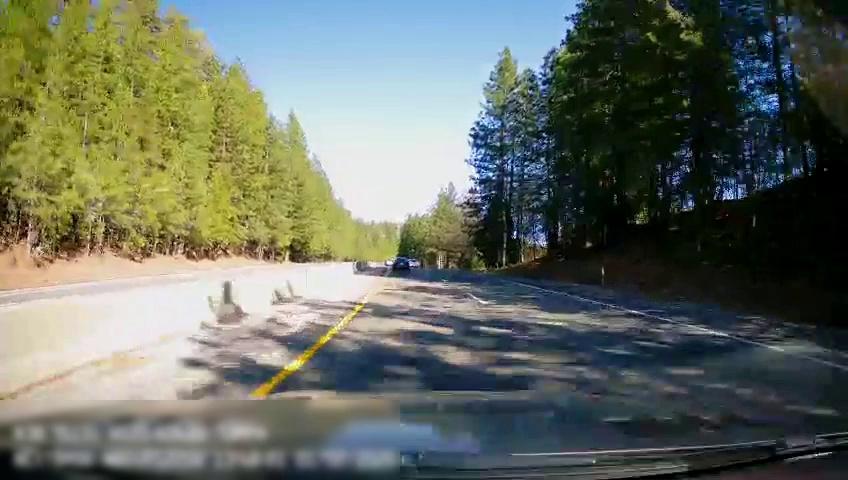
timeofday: Day
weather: Sunny
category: Drivable Space
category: Drivable Space
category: Vehicles | Car
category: Vehicles | Car
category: Lanes | Current Lane
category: Lanes | Current Lane
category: Lanes | Alternate Lane